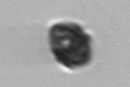
Label: Kryptoperidinium_triquetrum